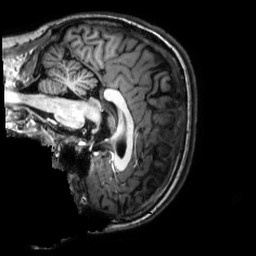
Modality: T1w
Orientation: sagittal
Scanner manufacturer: philips
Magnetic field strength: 3 T
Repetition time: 0.0096 s
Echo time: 0.0046 s